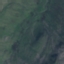
Land use / land cover class: HerbaceousVegetation